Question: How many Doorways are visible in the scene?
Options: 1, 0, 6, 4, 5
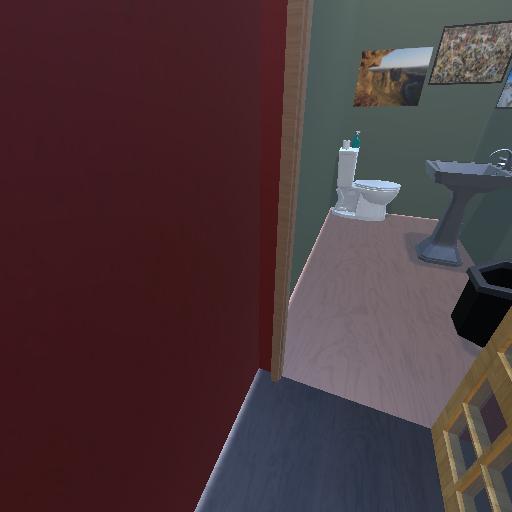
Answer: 1